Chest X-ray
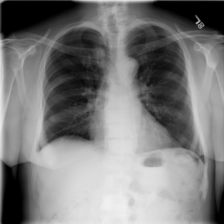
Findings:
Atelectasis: negative
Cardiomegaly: negative
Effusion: negative
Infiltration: negative
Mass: negative
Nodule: negative
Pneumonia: negative
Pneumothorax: negative
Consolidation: negative
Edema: negative
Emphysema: positive
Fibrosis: negative
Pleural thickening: negative
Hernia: negative